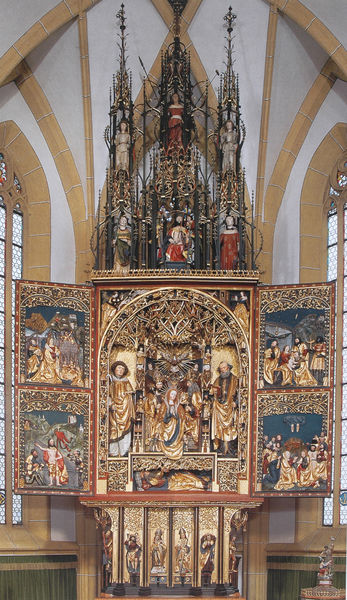
Titel: Hochaltar
Künstler: Meister von Heiligenblut (Skulpturen)
Standort: Heiligenblut (Kärnten)
Institution: St. Vinzenz
Schlagwörter: blau, flügel, gott, grün, fenster, holz, schmuck, säulen, rot, malerei, ornament, bibel, rahmen, bild, vorhang, kirche, figur, gewand, gold, drei, gotik, krone, engel, bilder, bogen, farben, figuren, vorhänge, zahlen, bögen, buch, bayern, kreuz, religion, rippen, altar, hochaltar, schnitzerei, statuen, gotisch, christus, jesus, christlich, mittelalter, altarraum, apsis, chor, könige, heilige, geöffnet, jünger, heilig, taufe, maria, mutter gottes, szenen, schrein, sakral, christentum, ikone, auferstehung, geschnitzt, meister, masswerk, testament, aufsatz, geburt, tryptichon, aufbau, fialen, tabernakel, fiale, spätgotik, gesprenge, pacher, predella, retabel, schnitzaltar, stifter, ikonen, flügelaltar, triptychon, katholisch, apostel, blu, triyptichon, empfängnis, klappaltar, tryptychon, blutenburg, fdghr, festtagsseite, gfhg, ghseth, incarnat, jkjk, kl,k, ltu8, polyptychon, schleierbrett, sdfh, sdrg, tu8l7, leben jasu, 1350, s hnitzerei